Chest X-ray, PA view. Patient: 70 years old, sex M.
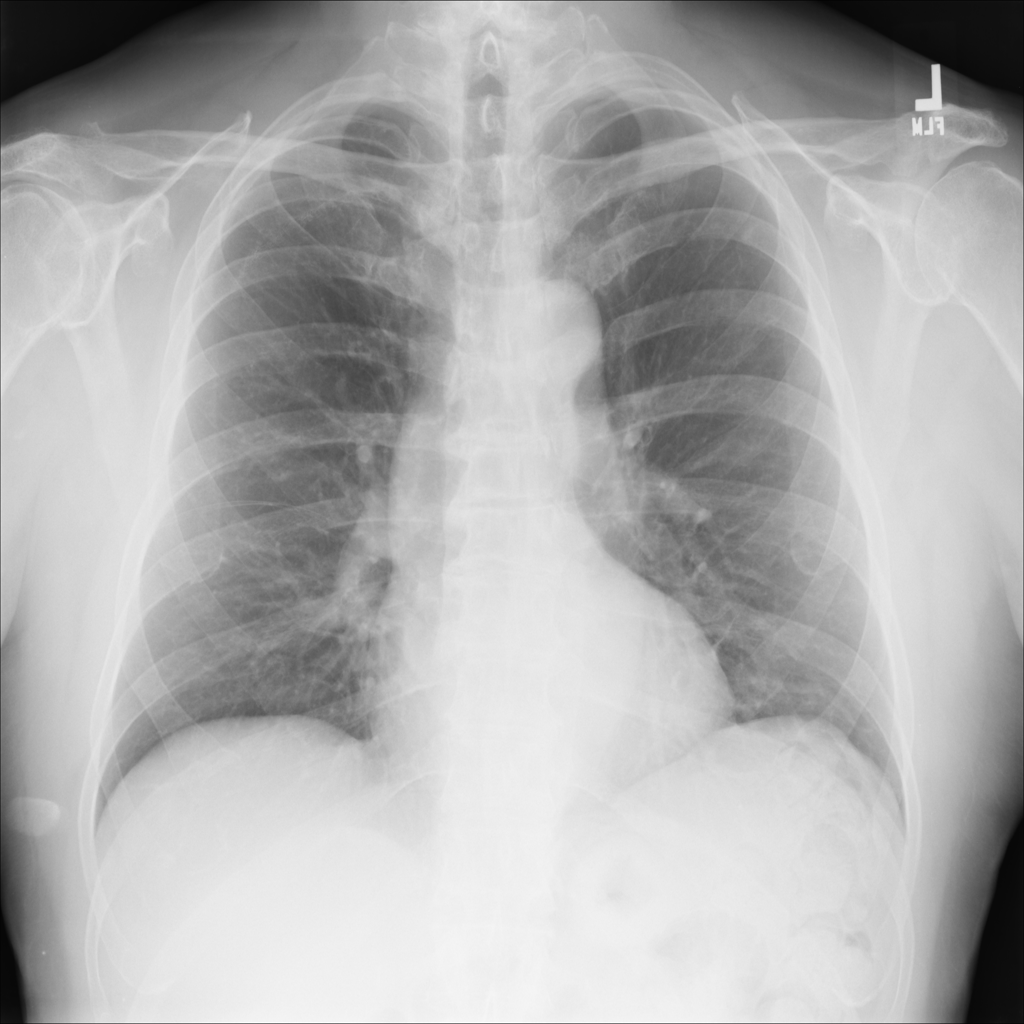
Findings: Nodule